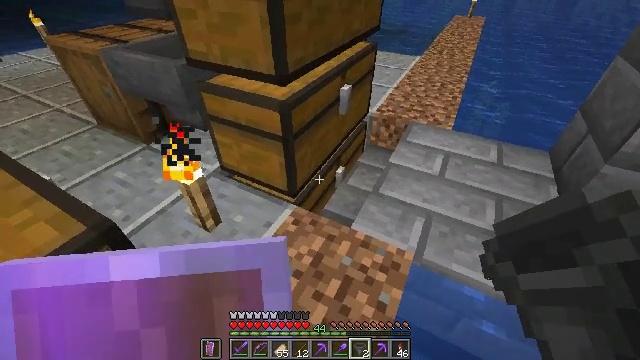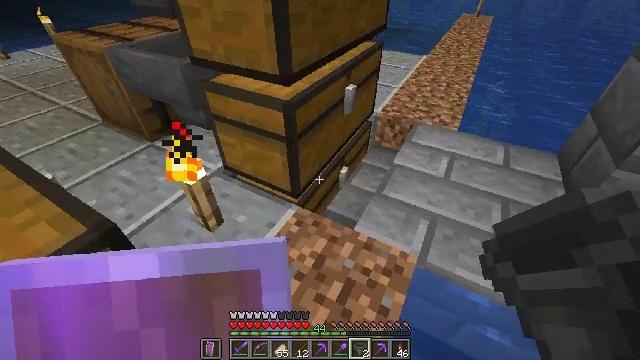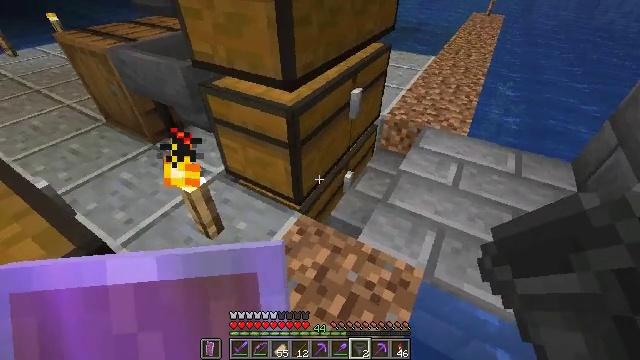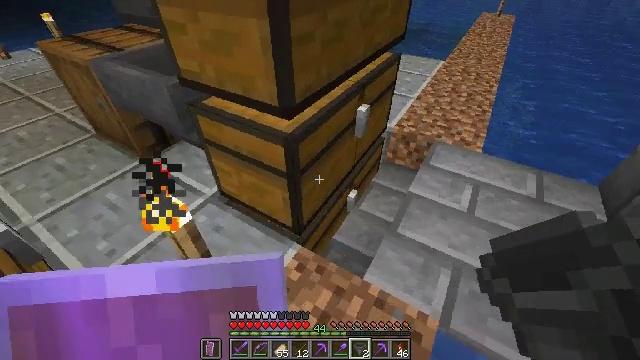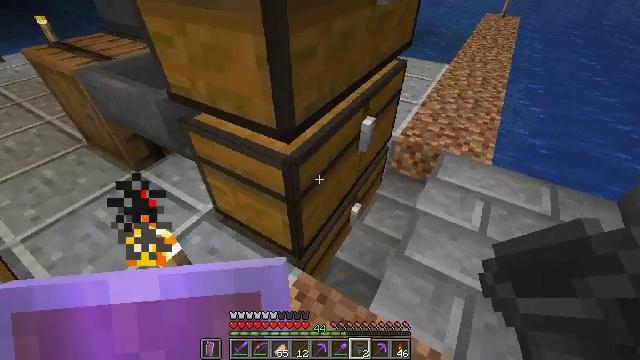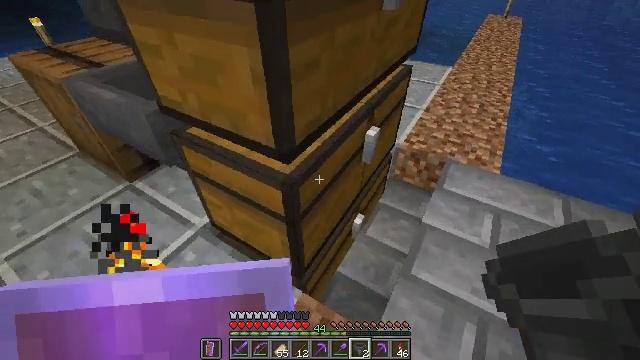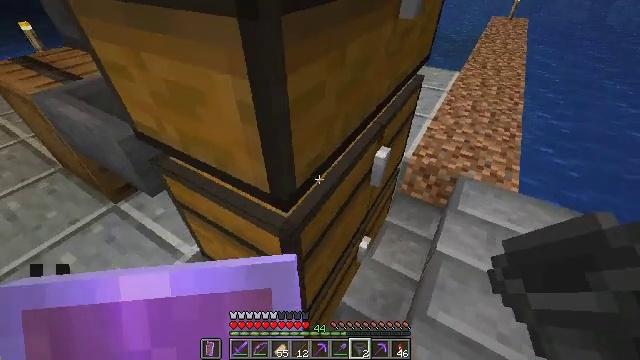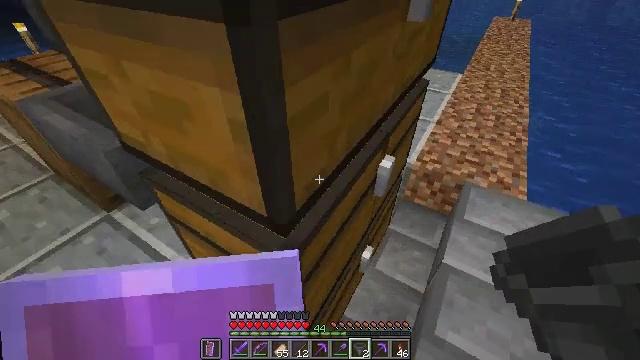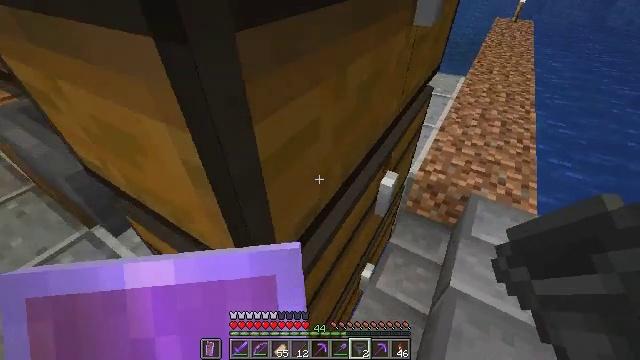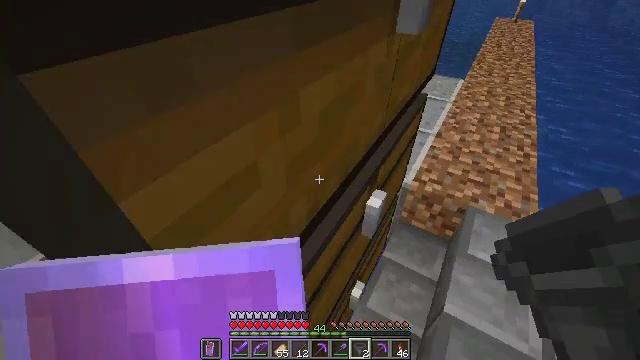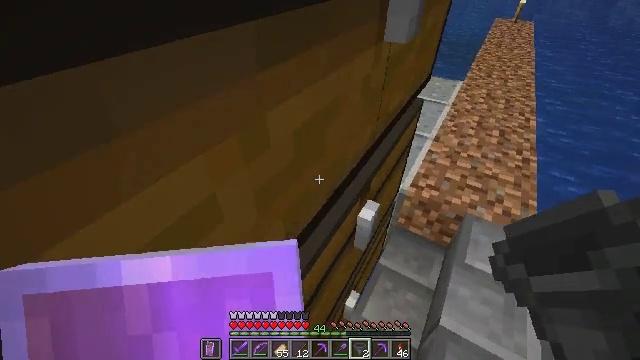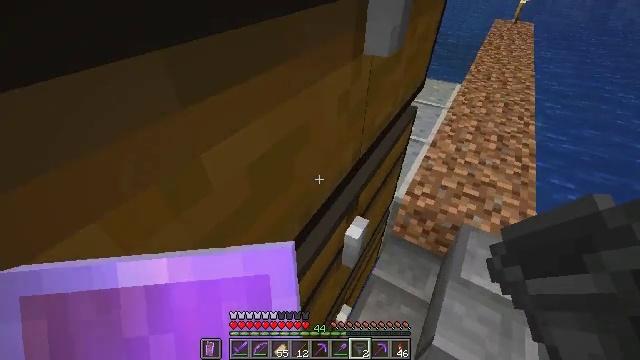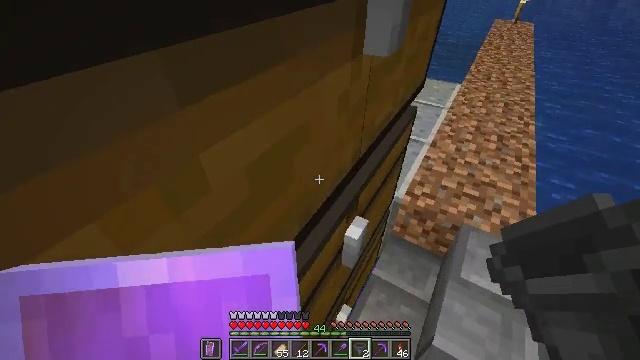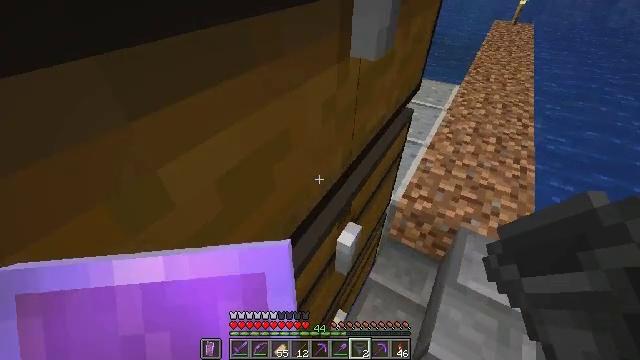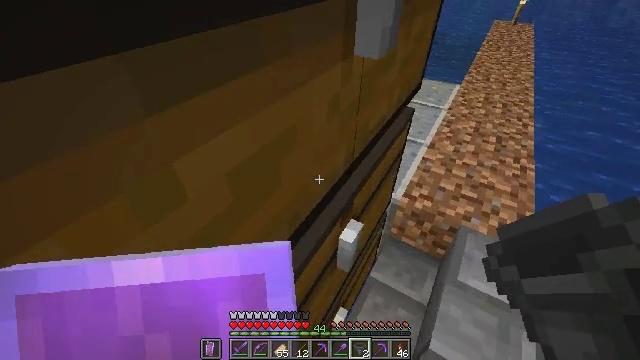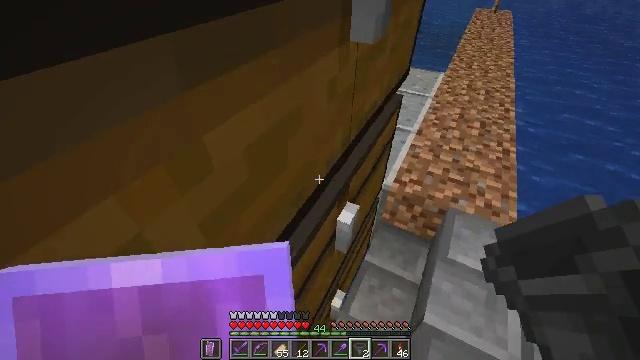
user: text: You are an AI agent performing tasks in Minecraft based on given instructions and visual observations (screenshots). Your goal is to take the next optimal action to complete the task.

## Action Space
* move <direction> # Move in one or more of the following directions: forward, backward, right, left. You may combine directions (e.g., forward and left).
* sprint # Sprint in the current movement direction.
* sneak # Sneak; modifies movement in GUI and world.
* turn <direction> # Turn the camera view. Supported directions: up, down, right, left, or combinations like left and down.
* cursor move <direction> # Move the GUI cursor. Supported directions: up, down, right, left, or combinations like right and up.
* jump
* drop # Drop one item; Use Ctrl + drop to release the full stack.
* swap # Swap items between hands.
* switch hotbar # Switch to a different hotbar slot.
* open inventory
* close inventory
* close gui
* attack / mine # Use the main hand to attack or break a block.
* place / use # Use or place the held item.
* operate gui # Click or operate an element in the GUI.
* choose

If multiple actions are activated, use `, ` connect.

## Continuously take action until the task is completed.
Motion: motion action
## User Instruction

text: Mine polished andesite from a structure.
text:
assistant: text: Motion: move forward, turn left
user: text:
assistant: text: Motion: move forward, turn left
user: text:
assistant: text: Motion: move forward
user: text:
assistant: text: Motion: move forward
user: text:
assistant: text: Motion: move forward
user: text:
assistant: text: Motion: move forward
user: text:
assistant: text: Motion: move forward
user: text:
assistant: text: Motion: move forward
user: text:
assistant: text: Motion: move forward and move left
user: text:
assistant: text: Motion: move forward and move left
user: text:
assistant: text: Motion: move forward and move left
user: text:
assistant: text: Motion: move forward and move left
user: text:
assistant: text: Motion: move left
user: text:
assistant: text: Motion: move left
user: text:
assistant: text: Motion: move left, turn right and down
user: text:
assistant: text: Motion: move left, turn right and down
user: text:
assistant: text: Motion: move left
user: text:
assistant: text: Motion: move left
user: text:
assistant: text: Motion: move left
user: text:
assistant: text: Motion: move left, turn left and down
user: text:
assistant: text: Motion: move back and move left, turn left
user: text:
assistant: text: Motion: move back and move left
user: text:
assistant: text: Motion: move back and move left
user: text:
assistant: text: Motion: move left
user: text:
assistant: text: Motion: move left
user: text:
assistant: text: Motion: move left
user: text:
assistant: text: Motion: move left
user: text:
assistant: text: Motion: move left, turn right
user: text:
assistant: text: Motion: turn right
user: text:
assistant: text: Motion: turn right